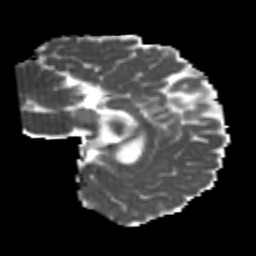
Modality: MD
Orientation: sagittal
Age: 25
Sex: female
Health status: healthy
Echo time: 0.074 s